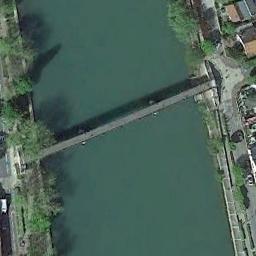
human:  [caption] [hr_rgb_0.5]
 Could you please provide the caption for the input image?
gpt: There is a bridge over the river between some buildings and trees .

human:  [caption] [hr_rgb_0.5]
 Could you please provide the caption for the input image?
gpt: A bridge connects the land on both sides of the turquoise water  There are many buildings and roads on the land .

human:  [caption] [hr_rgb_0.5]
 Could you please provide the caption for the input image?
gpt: A bridge built on a dark green river and some buildings on one side of the river .

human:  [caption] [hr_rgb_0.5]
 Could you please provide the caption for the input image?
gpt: The water under the bridge is green .

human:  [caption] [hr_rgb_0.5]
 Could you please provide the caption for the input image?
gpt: Many trees are around the bridge .